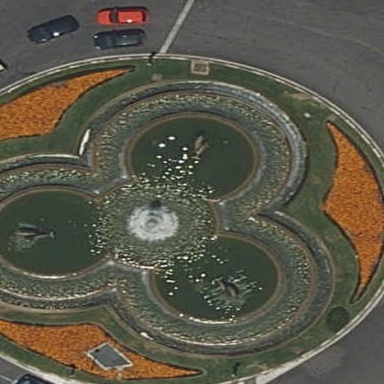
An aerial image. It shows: Fountain in water basin enclosed by wall. The natural element surrounding the area is water.